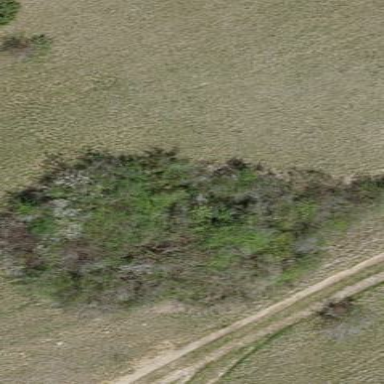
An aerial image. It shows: Patch of scrub vegetation.